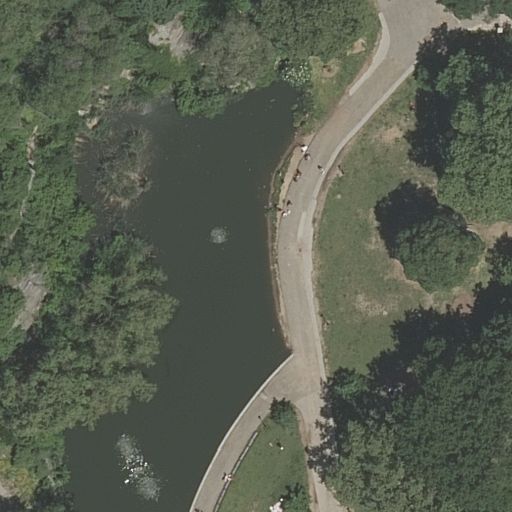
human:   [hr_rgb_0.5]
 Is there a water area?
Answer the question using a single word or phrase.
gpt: yes

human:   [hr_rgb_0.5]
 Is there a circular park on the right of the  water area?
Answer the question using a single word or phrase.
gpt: no

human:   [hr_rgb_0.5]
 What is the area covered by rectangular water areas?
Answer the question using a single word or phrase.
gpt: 0m2

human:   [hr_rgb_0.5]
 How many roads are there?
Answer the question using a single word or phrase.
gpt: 4

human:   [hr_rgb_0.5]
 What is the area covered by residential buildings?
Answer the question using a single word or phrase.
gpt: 0m2

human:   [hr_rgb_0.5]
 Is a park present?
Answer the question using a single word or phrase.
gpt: yes

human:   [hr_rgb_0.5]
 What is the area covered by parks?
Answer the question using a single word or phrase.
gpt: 10636m2

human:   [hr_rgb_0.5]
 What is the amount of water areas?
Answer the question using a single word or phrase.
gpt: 1

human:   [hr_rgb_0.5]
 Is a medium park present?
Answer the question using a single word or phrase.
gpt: no

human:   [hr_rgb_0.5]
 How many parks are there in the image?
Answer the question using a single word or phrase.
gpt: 1

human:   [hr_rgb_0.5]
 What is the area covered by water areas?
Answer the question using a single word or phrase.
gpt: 2666m2

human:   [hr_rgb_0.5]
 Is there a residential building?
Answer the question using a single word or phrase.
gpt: no

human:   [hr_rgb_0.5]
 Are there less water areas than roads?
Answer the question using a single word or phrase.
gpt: yes

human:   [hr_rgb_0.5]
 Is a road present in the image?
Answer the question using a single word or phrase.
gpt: yes

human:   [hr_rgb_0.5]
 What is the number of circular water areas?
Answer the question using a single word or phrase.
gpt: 0

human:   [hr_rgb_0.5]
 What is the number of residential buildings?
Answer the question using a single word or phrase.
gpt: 0

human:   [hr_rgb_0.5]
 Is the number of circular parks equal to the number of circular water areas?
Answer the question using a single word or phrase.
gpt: yes

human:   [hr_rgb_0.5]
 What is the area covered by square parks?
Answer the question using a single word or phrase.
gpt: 0m2

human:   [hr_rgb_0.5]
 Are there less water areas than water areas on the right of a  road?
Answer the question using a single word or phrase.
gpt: no

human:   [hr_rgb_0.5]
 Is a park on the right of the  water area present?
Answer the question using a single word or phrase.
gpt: no

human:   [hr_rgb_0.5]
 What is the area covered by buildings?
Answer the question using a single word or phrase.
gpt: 0m2

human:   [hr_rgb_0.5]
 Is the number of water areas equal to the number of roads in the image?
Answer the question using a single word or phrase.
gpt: no

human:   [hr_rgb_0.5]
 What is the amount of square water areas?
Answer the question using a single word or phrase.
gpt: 0

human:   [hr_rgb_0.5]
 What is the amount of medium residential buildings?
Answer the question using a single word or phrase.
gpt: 0

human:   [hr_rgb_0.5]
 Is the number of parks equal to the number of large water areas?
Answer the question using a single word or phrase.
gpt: yes

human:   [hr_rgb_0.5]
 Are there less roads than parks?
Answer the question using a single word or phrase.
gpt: no

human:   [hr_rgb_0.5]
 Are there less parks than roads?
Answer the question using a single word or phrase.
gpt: yes

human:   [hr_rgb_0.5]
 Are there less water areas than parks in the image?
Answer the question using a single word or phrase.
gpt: no

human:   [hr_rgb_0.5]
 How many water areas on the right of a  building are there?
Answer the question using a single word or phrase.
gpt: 0

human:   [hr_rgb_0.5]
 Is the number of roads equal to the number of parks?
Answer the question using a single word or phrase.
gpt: no

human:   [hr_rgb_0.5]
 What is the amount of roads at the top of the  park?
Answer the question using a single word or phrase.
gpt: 4

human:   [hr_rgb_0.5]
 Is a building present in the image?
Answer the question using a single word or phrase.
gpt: no

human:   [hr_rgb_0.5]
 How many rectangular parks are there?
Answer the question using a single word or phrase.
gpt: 1

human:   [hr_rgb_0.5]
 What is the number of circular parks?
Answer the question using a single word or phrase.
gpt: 0

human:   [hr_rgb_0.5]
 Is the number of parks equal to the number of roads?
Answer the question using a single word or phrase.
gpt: no

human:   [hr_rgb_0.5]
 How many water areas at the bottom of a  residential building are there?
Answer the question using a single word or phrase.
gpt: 0

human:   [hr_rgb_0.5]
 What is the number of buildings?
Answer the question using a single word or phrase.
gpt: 0

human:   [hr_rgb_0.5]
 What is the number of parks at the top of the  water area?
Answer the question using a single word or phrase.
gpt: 0

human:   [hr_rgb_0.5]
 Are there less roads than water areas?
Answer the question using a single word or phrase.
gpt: no

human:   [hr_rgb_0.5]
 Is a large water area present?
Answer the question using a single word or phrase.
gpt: yes

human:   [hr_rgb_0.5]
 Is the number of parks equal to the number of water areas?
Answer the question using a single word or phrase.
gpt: yes

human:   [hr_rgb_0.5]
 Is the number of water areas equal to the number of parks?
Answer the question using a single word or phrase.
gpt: yes

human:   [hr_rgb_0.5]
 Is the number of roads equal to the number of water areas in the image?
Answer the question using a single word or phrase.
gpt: no

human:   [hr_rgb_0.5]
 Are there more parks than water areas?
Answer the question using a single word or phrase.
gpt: no

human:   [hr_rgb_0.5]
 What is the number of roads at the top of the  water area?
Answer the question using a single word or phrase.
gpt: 1

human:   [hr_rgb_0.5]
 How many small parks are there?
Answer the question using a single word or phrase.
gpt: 0

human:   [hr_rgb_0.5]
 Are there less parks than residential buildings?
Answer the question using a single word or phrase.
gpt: no

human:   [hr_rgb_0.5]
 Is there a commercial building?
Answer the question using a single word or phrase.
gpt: no

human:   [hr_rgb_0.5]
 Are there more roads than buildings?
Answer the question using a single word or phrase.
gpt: yes

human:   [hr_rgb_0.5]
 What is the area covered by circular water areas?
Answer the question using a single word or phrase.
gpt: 0m2

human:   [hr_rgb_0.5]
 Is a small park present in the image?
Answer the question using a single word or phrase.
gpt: no

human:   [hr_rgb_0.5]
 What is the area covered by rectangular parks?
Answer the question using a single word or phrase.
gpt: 10636m2

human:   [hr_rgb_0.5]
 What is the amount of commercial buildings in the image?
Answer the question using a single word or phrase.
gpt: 0

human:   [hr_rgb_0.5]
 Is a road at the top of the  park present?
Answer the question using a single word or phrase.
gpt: yes

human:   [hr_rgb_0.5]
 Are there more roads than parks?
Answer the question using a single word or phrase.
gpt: yes

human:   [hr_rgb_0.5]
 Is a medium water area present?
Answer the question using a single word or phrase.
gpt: no

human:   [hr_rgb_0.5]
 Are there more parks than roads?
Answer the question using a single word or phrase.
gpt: no

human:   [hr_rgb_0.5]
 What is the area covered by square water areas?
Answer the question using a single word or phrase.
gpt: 0m2

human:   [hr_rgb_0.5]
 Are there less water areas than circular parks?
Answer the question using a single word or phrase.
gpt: no

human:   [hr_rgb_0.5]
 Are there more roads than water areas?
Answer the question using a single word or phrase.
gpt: yes

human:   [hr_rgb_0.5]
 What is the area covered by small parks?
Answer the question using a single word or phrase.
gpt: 0m2

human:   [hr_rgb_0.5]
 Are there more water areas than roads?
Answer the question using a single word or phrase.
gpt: no

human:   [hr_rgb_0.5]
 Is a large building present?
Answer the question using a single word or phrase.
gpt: no

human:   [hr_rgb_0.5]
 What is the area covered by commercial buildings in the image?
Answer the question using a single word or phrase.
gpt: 0m2